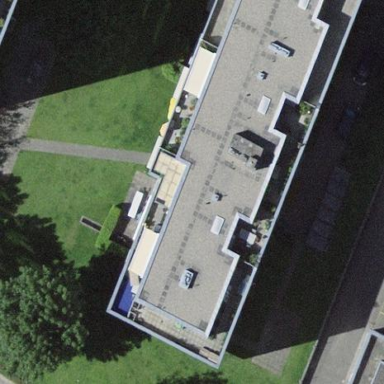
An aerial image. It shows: Flat-roofed apartment building.